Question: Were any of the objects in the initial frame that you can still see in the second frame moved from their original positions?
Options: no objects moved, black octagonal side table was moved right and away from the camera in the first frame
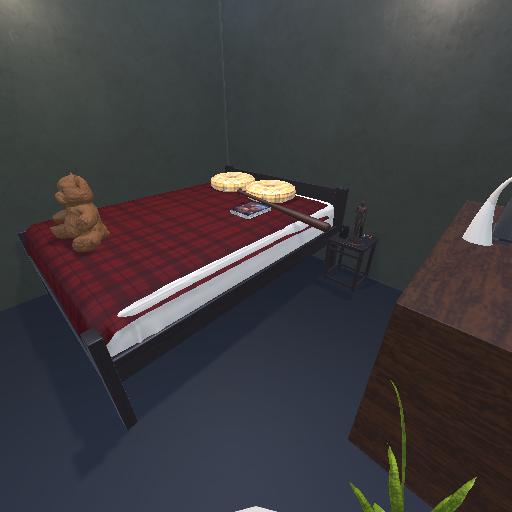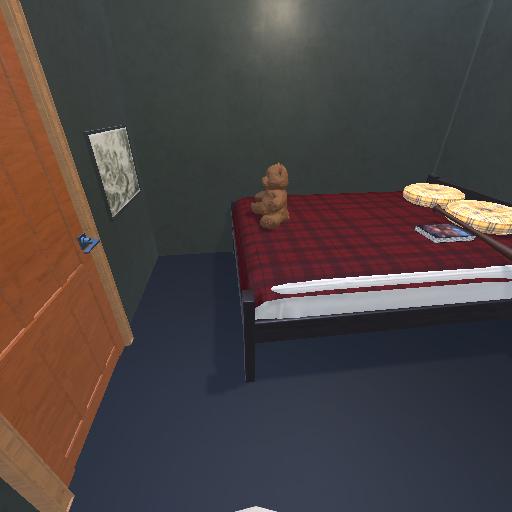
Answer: no objects moved